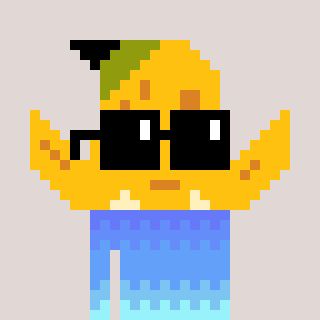
a pixel art character with square black sunglasses, a banana-shaped head and a red-colored body on a warm background